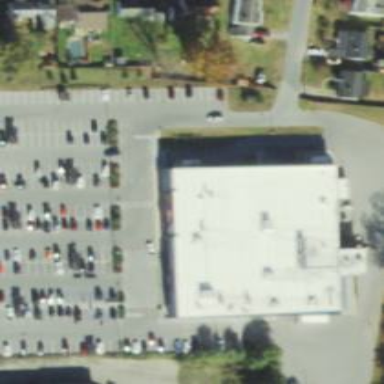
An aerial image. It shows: Supermarket.